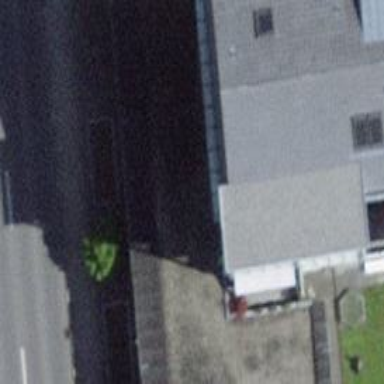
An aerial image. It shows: Furniture shop.